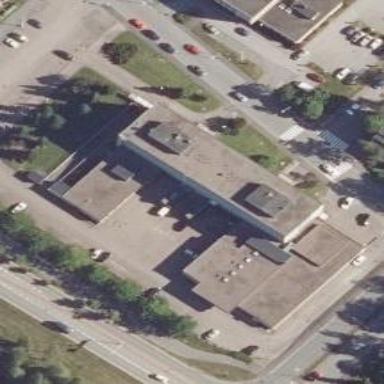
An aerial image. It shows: Government office.